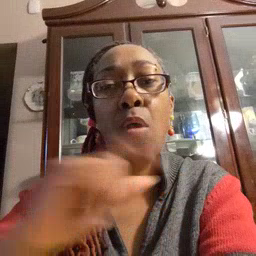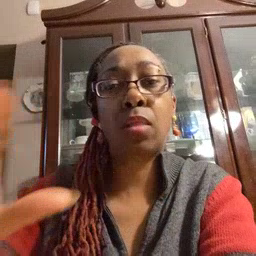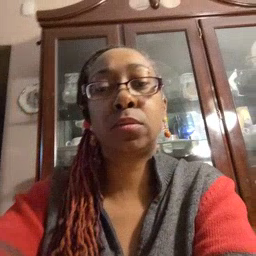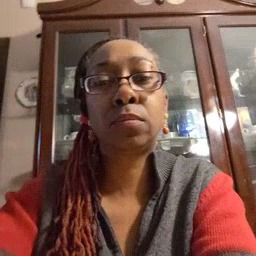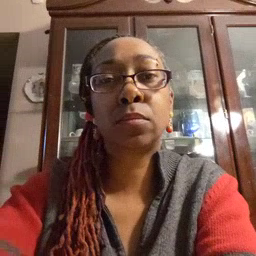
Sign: all